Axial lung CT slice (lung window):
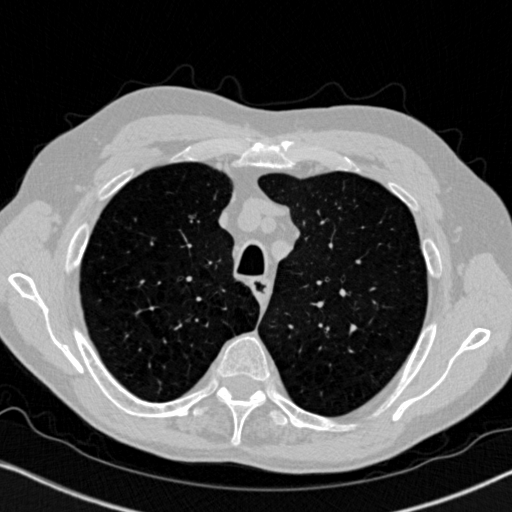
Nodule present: no